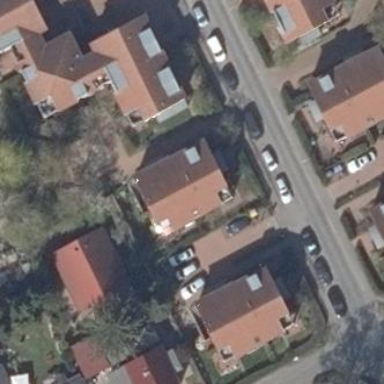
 while the building itself is painted white."